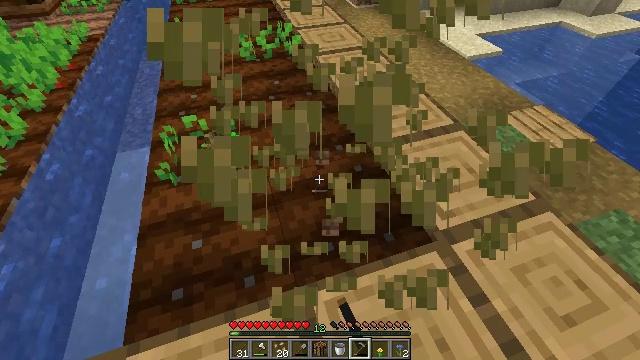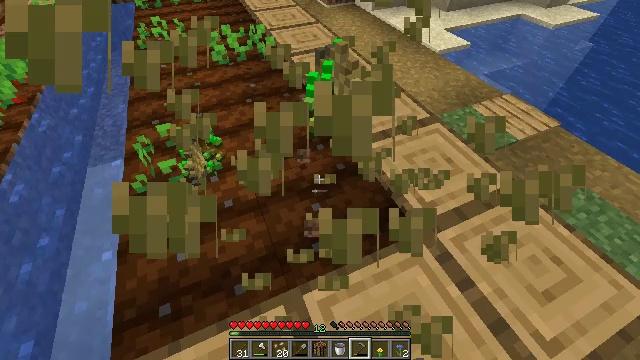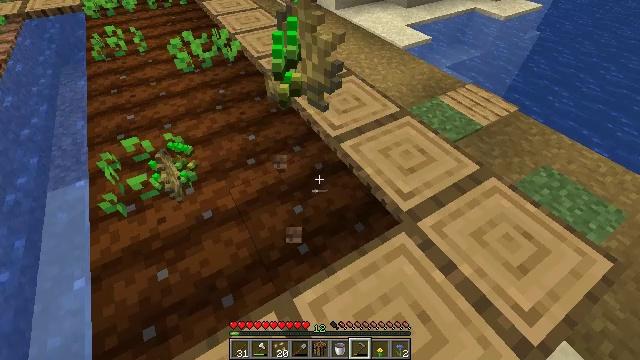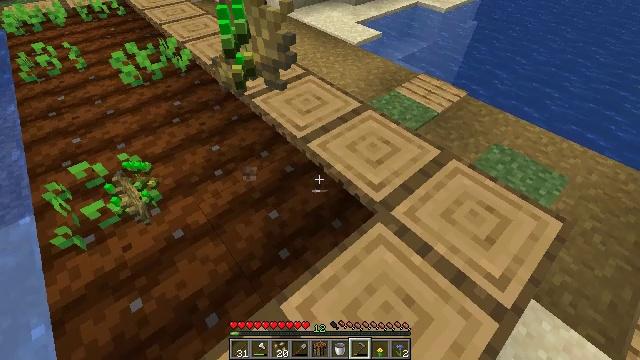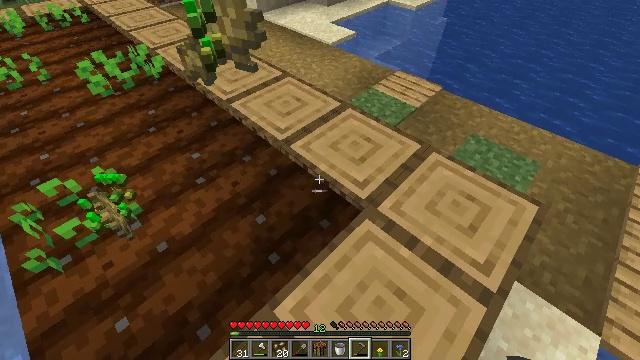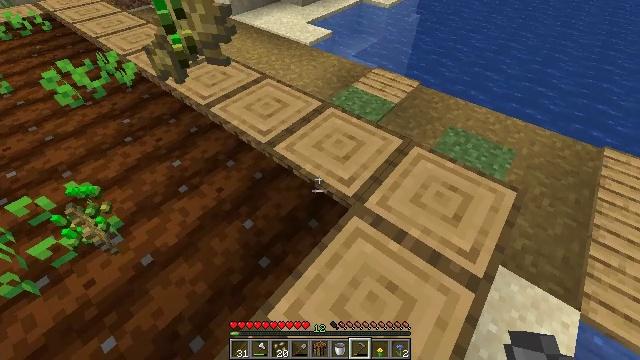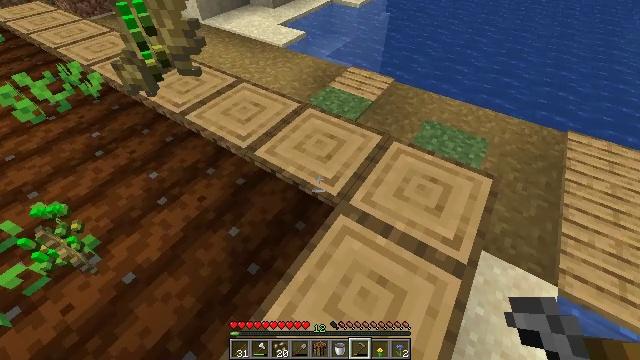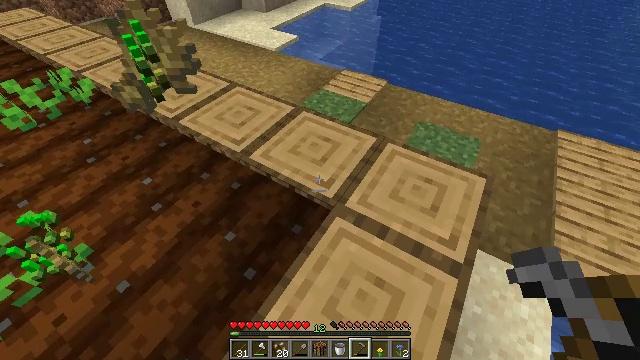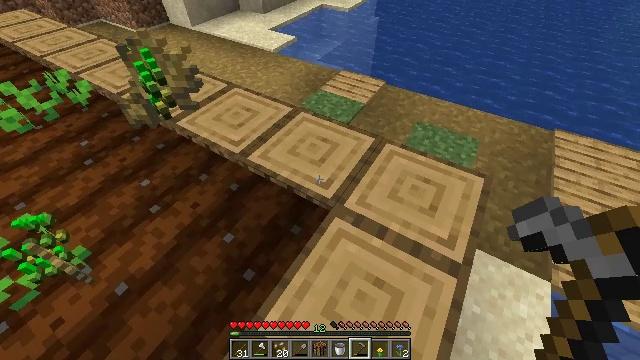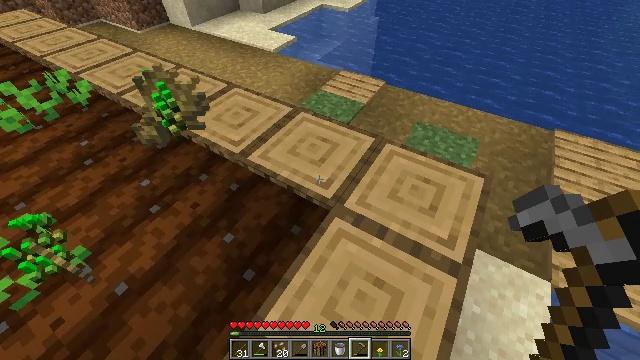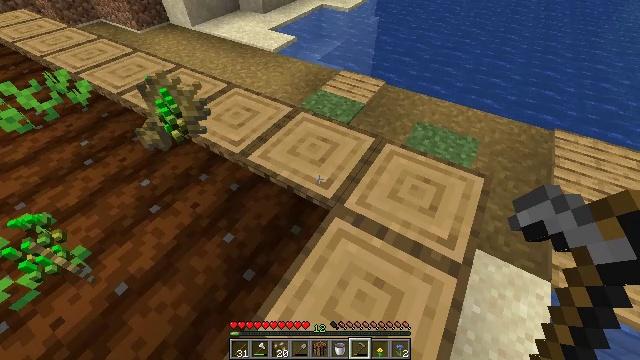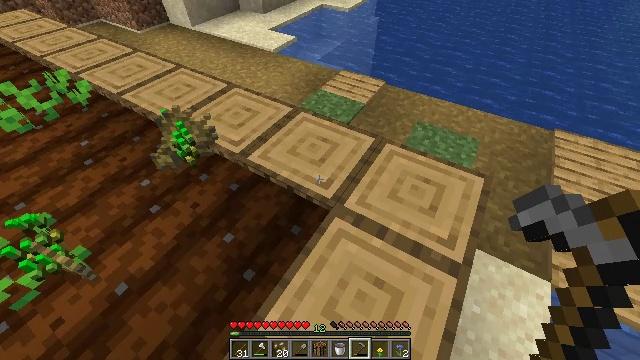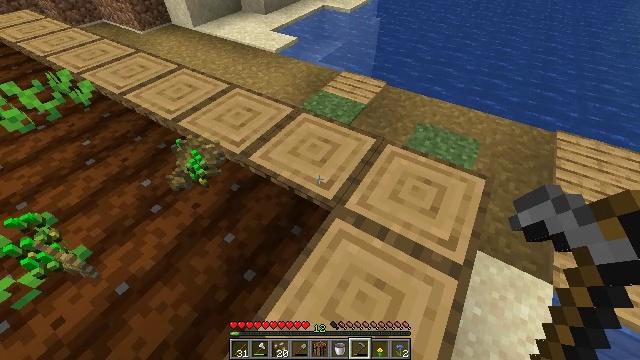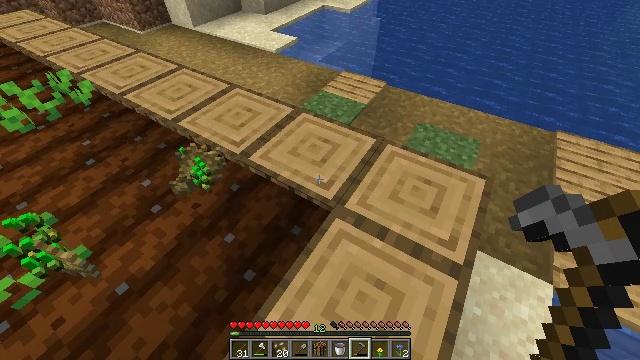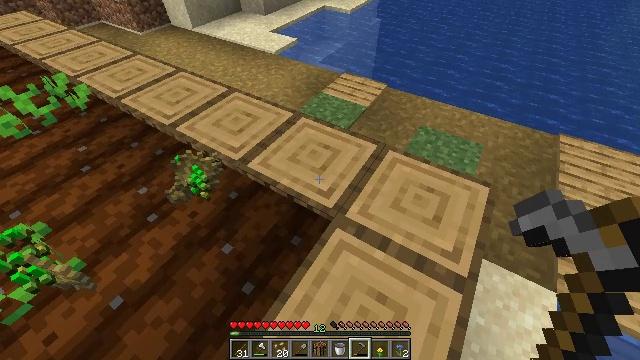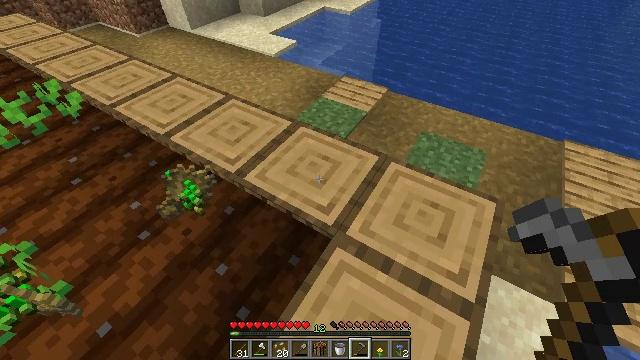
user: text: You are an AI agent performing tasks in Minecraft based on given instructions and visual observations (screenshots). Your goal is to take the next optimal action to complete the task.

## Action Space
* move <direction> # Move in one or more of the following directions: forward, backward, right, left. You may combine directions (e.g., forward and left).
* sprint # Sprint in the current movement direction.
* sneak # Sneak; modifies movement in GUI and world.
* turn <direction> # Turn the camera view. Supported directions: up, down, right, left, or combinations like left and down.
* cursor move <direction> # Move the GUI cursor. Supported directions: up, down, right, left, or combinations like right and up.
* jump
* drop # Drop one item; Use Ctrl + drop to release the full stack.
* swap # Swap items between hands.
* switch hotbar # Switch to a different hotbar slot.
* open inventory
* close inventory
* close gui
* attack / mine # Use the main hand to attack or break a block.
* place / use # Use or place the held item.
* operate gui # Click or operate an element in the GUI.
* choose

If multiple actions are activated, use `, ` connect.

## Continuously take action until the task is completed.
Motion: motion action
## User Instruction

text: Gather beetroots by breaking the plants.
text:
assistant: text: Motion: turn right
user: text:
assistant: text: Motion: turn right
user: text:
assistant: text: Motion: turn right
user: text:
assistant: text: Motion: turn right
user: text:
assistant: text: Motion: turn right
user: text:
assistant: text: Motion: turn right
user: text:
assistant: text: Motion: turn right
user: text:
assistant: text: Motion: no_op
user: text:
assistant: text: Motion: no_op
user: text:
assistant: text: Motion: no_op
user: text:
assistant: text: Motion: no_op
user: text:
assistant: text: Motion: no_op
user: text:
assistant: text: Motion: no_op
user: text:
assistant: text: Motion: move forward
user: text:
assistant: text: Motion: move forward
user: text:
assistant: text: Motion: move forward
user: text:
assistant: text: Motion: move forward
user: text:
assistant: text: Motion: move forward
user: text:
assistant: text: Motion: move forward
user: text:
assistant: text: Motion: move forward
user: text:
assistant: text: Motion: move forward, turn left
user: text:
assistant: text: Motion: move forward, turn left
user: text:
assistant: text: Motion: move forward, turn left
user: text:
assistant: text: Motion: move forward, turn left and up
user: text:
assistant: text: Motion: move forward, turn left
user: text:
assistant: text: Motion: move forward, turn left
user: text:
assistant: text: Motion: move forward, turn left
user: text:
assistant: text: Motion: move forward
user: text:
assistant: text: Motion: move forward
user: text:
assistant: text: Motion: move forward